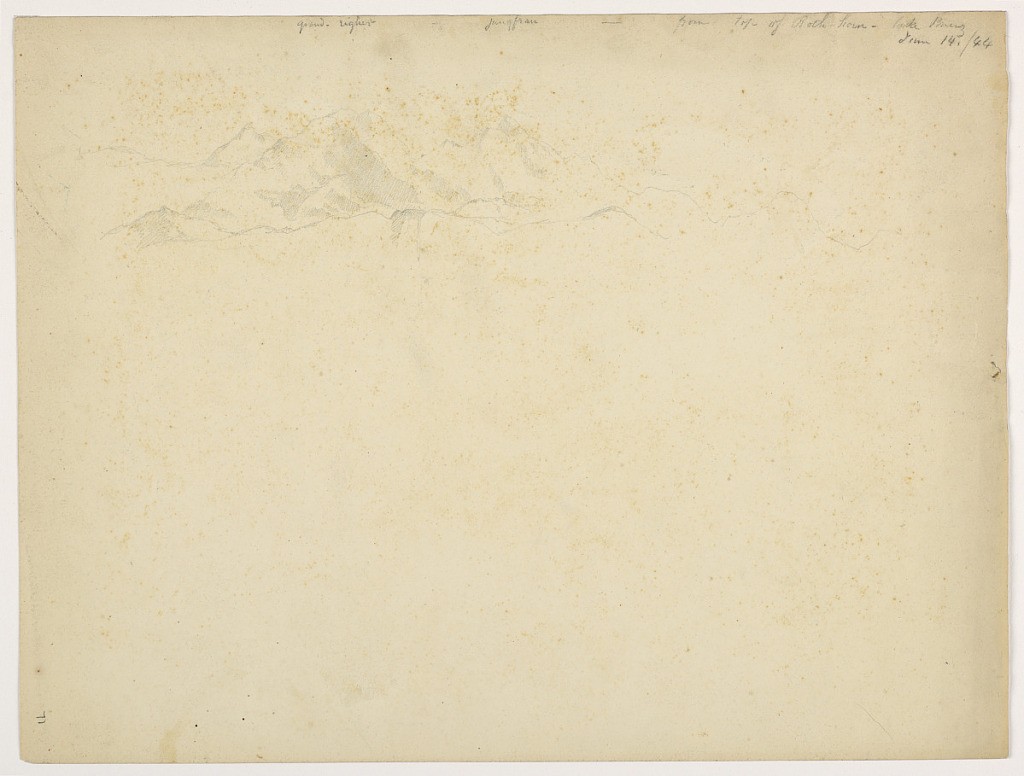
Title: Grand Eiger and Jungfrau from Top of the Rothorn, Lake Brienz, Switzerland
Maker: Daniel Huntington, American, 1816–1906
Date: June 14, 1844
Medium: Graphite on paper
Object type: Drawing
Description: Mountain tops lightly outlined and shaded, labeled above. Verso: Mountain tops and a slope, outlined.